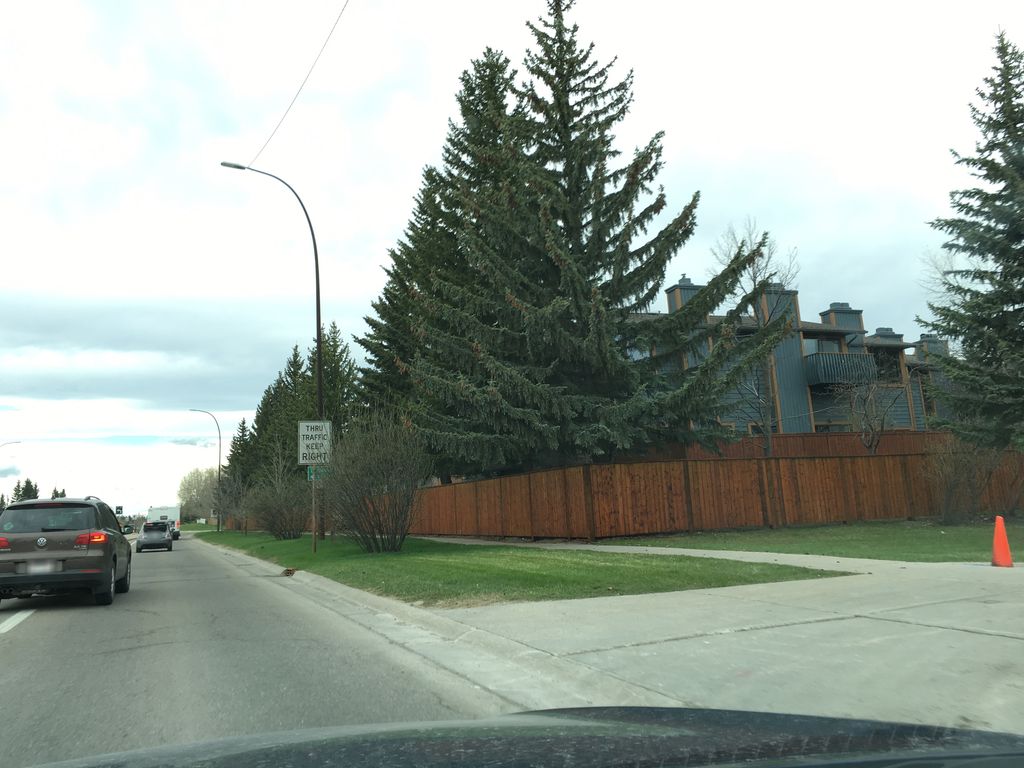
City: calgary